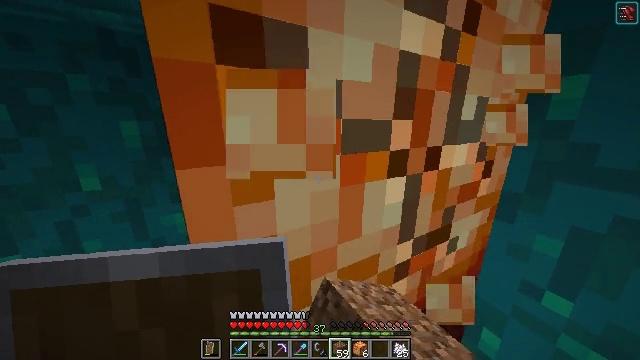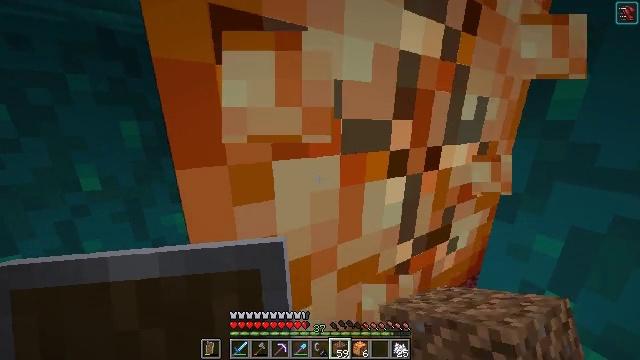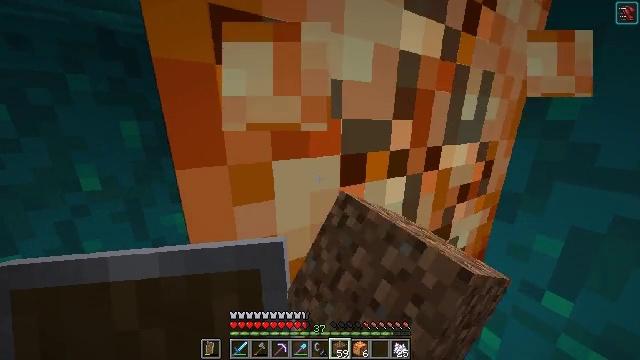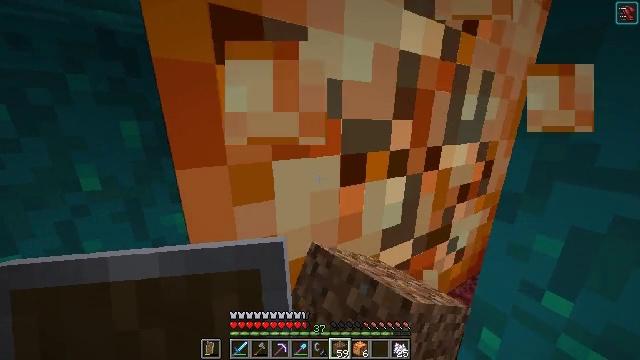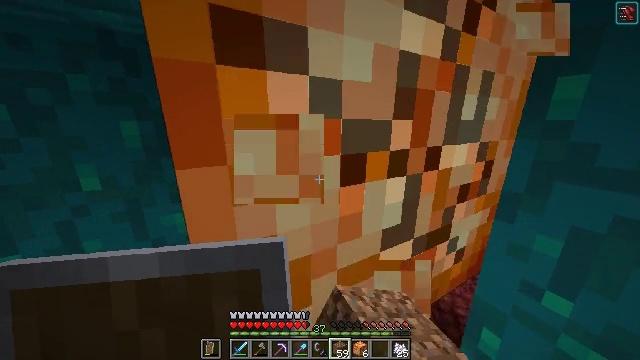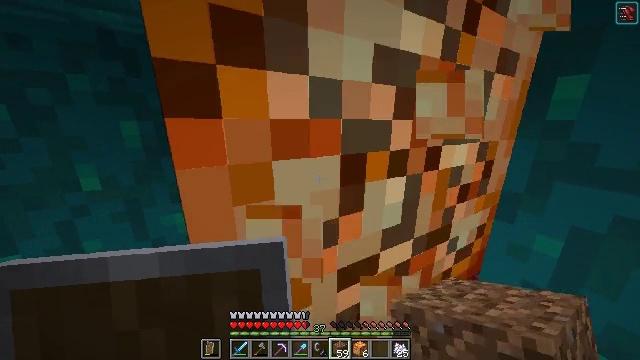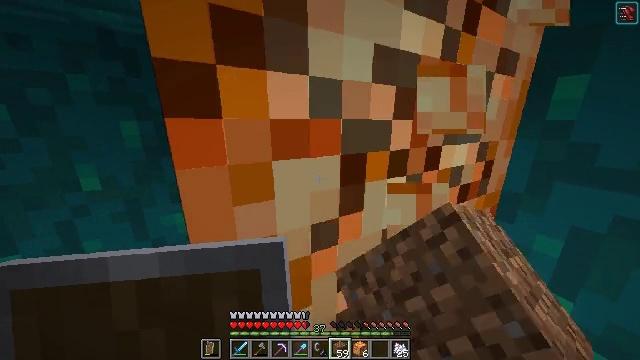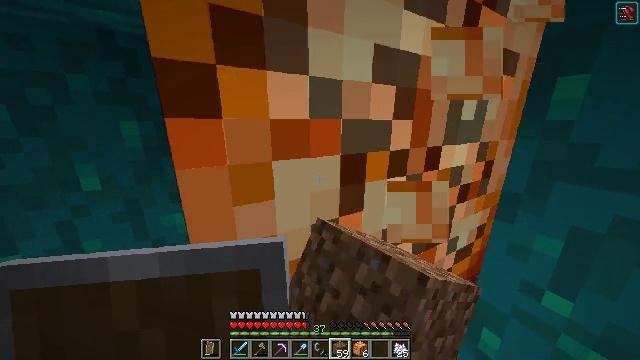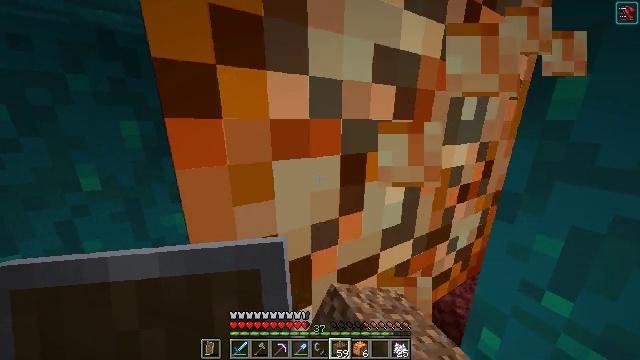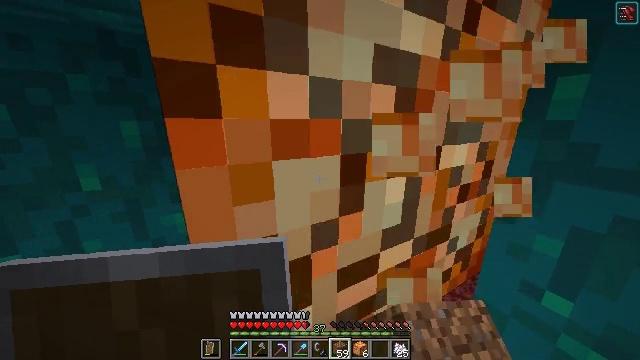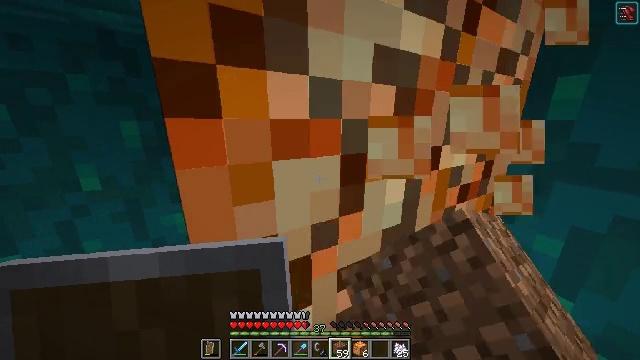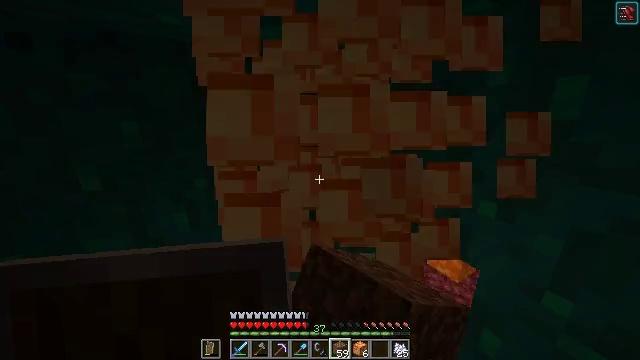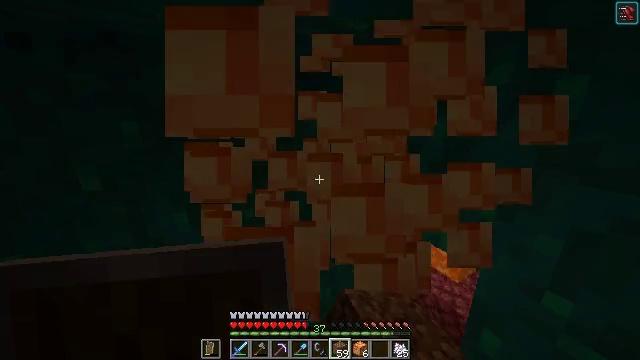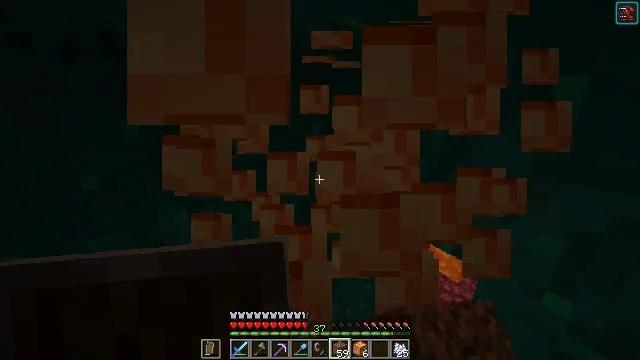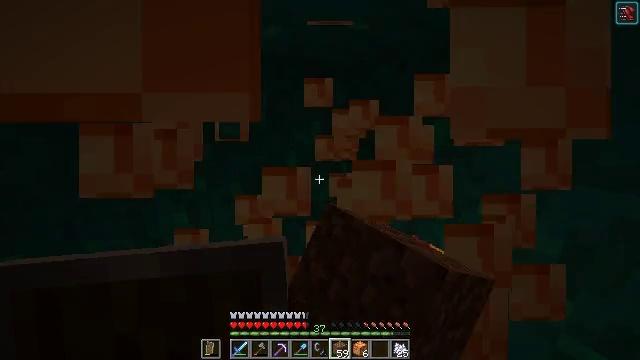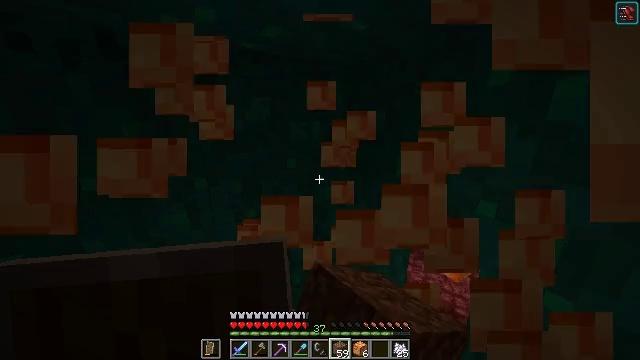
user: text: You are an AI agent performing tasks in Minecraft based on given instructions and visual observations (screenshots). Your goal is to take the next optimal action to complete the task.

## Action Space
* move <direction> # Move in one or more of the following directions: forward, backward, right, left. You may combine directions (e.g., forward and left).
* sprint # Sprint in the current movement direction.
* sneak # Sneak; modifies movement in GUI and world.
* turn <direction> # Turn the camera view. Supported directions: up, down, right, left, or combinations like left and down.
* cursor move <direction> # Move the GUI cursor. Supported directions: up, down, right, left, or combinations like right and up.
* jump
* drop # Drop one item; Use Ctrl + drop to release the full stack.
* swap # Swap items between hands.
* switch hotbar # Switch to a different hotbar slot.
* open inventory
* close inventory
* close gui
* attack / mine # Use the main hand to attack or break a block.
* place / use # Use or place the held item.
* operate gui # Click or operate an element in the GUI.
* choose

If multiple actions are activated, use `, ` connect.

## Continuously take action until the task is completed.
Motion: motion action
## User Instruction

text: Gather shroomlight from the nether.
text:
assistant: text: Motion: attack / mine
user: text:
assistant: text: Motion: attack / mine
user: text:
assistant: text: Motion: attack / mine
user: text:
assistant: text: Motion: attack / mine
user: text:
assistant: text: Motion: attack / mine
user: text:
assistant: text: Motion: attack / mine
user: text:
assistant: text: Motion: attack / mine
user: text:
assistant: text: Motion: attack / mine
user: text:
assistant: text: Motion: attack / mine
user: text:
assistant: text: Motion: attack / mine
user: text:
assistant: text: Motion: attack / mine
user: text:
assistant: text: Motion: attack / mine
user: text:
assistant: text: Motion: attack / mine
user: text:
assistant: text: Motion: attack / mine
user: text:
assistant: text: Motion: attack / mine
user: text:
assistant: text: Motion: attack / mine